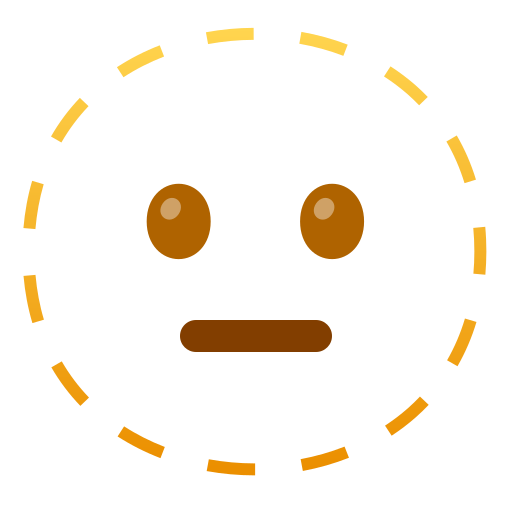
Emoji: 🫥